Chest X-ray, AP view. Patient: 55 years old, sex F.
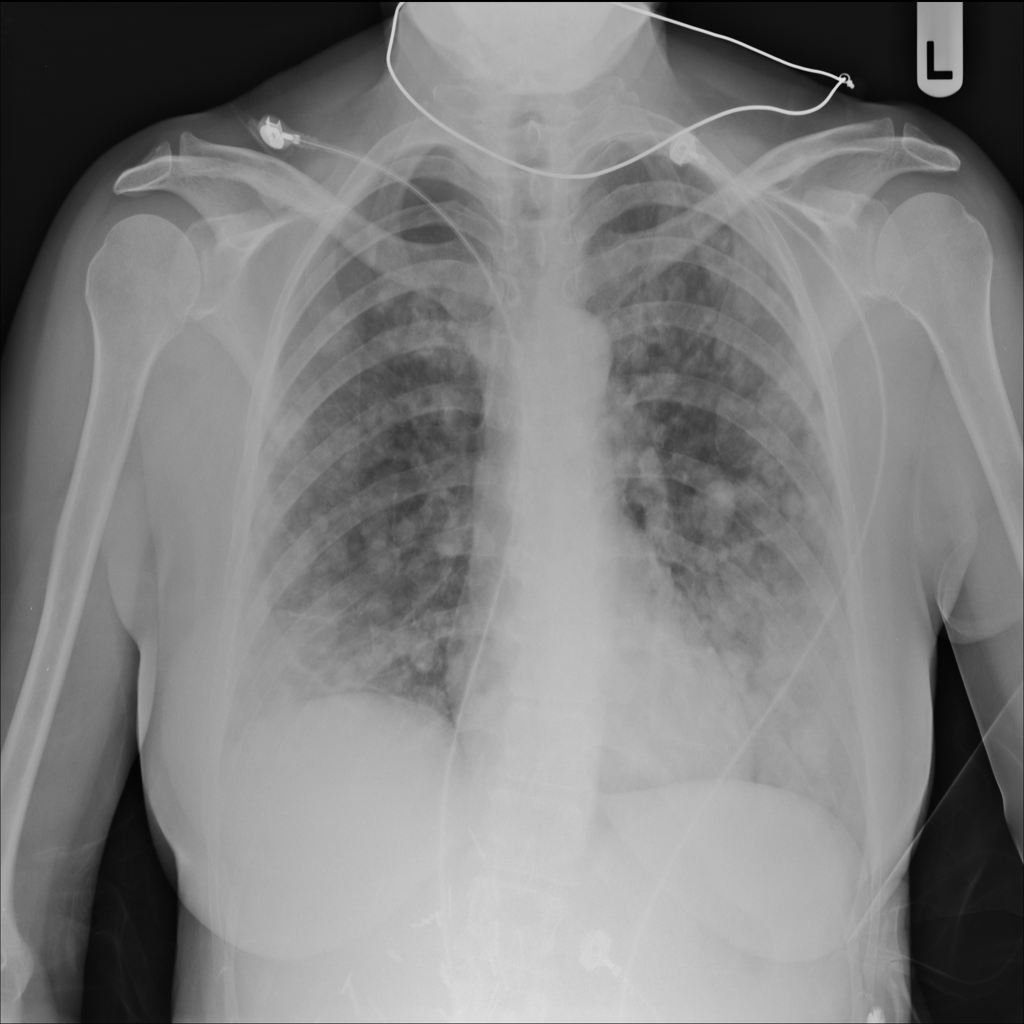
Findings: Nodule